Question: Several questions concern how to detect adblock use, but I couldn't find any that explained how to detection?

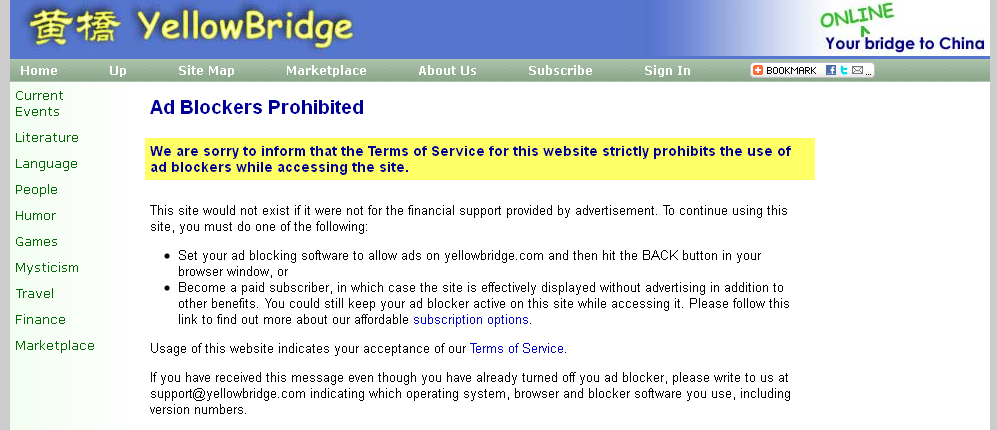
Answer: Personally, I don't find it appropriate to bypass ad blocking detection, though I know that others may have different viewpoints. If a site doesn't want to offer you their content without you displaying their ads (perhaps their only way of paying for the site), then that seems to me to be their prerogative and if they go to the trouble of detecting the ad blocking, then it seems that that is their right.
That said, there are a number of different ways that they could be detecting that you're blocking their ads. Some could be complicated enough that you couldn't simulate that you had the ads when you didn't. For example, if you are blocking flash and they are trying to communicate with a flash object to verify that it's there, you'd have to simulate that it was really there and that could be quite difficult. If their detection logic was a lot simpler, then it might be possible to fool it with some sort of simulation. But, I suspect this would just be an arms race and if any significant number of folks foiled their blocking detection, they'd just make it more sophisticated.
In that case, all you could do it try to figure out how to patch their actual javascript detection code directly to make it return a false answer. How you would do that would vary from one site to the next and any solution would have to be coded for a specific site. I wouldn't recommend it.